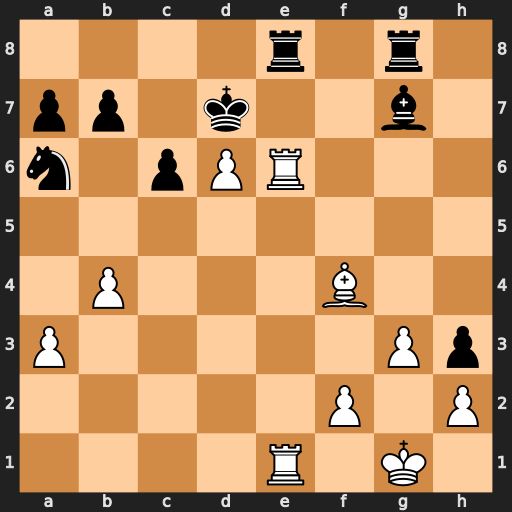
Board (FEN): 4r1r1/pp1k2b1/n1pPR3/8/1P3B2/P5Pp/5P1P/4R1K1
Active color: w
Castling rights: -
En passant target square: -
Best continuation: Re7+ Rxe7 Rxe7+